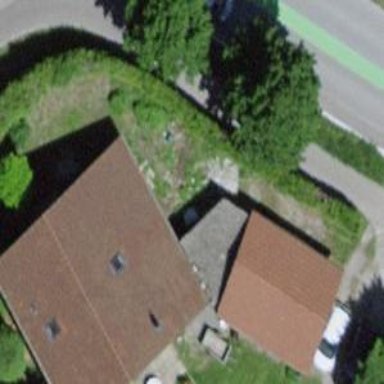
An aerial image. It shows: Detached building.